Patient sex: F
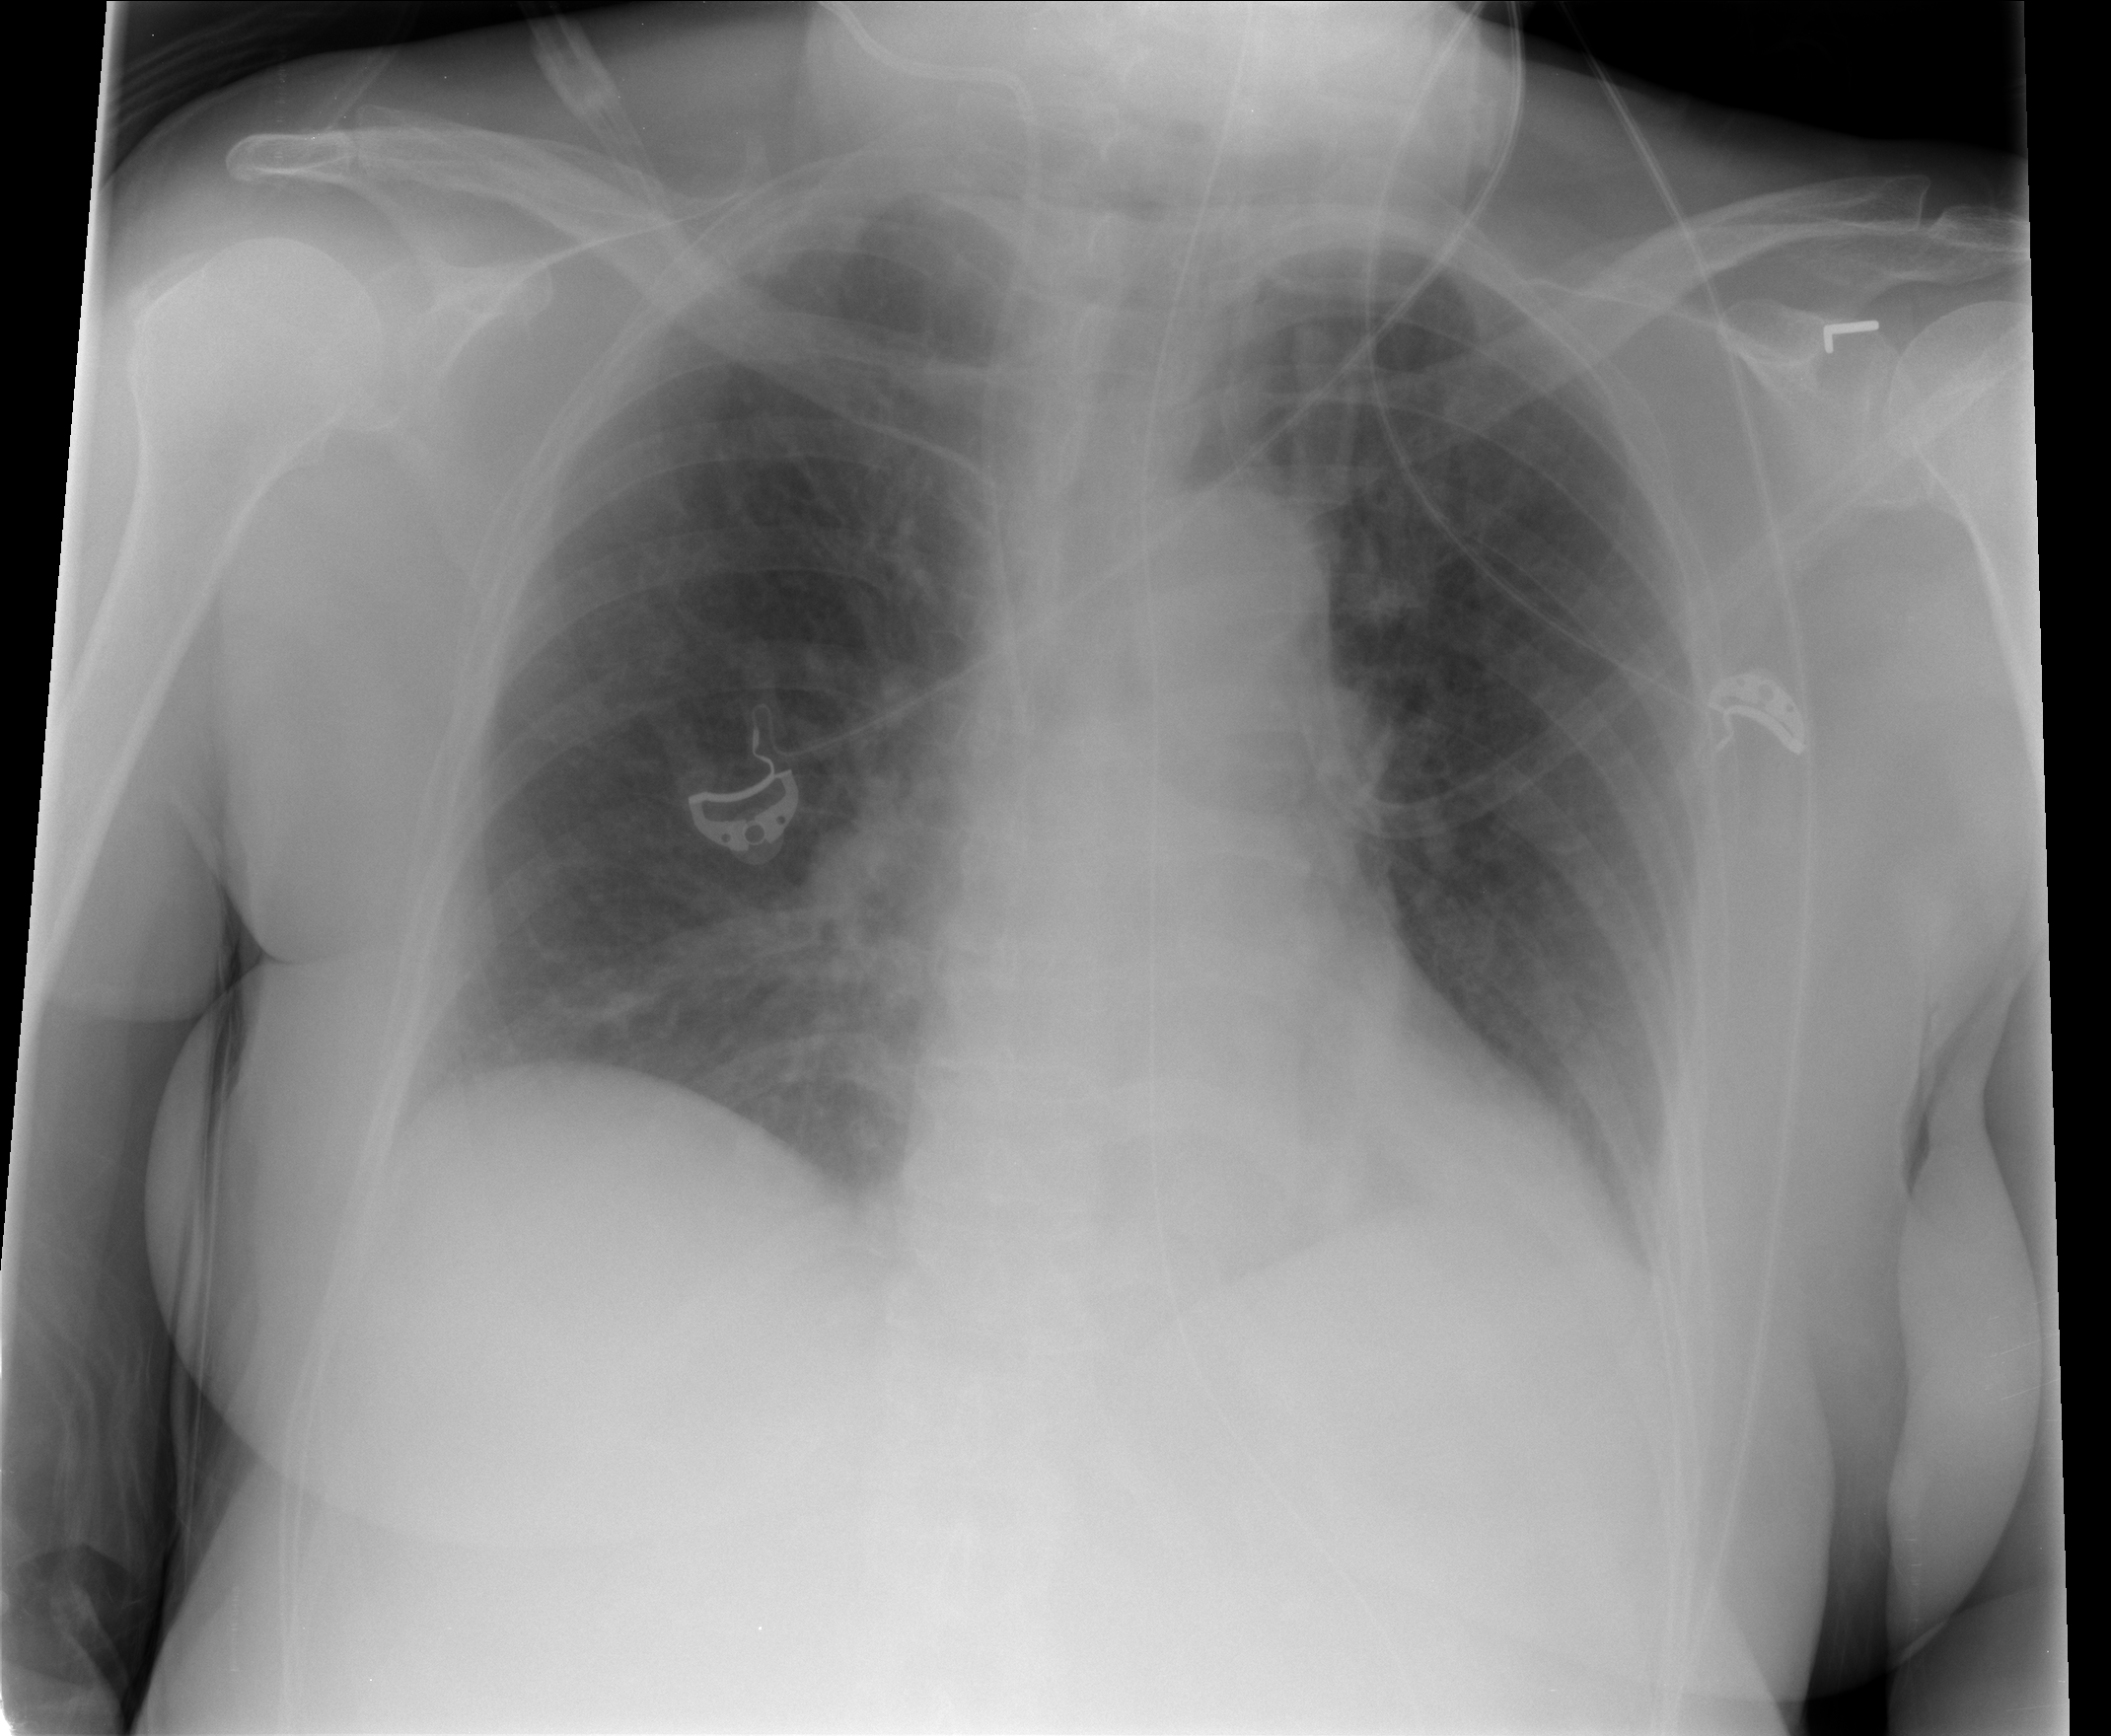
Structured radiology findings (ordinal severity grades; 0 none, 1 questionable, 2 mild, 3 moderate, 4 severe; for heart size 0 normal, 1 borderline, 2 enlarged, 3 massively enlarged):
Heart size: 0
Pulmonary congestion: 1
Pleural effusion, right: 0
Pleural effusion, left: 0
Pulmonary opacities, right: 0
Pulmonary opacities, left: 0
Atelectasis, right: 0
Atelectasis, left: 2